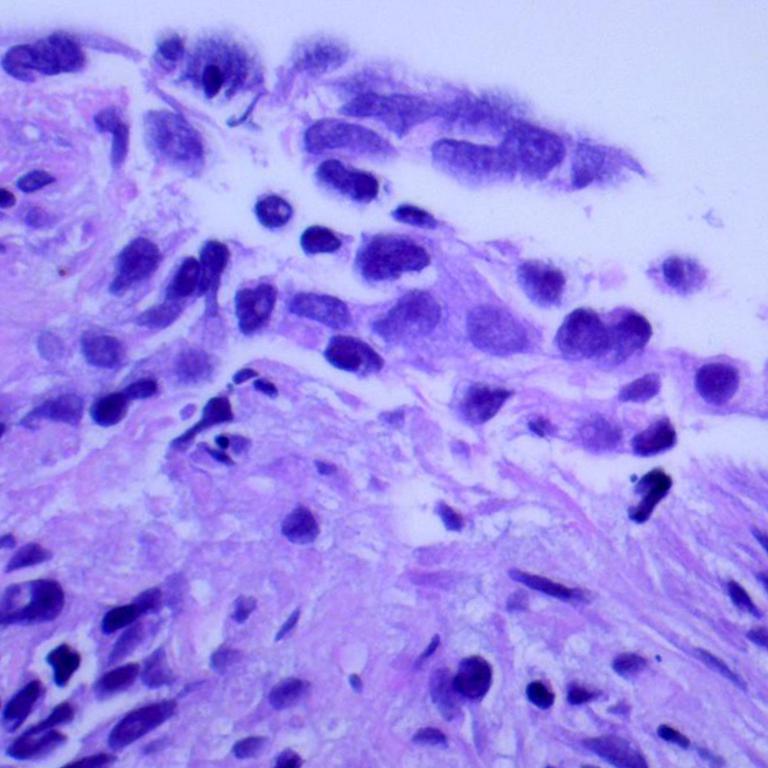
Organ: lung
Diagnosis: adenocarcinomas